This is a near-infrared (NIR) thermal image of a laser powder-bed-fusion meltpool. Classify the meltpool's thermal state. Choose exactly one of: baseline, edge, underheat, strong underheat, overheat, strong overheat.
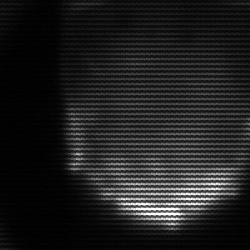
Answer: edge